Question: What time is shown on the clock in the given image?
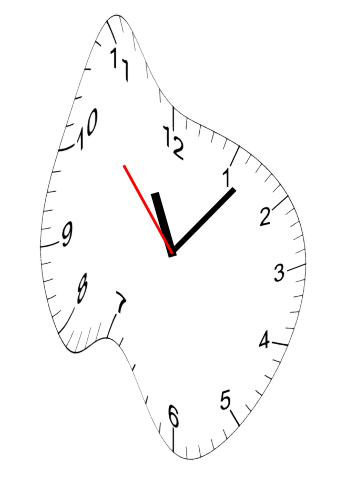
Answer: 11:06:53